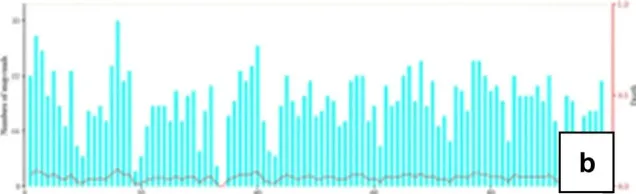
MNGS total sequence coverage of V. Vulnificus. (b) The total coverage rate of V. Vulnificus in secretion was 26.02.
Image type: chart (chart)